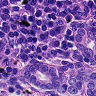
Metastatic tissue present: no